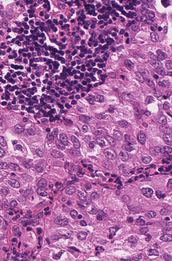
Tumor epithelial tissue: yes
Tumor-associated stroma tissue: yes
Normal tissue: no